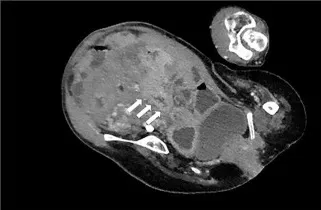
Abdominal contrast medium-enhanced computed tomography. (A,B) The images revealed an effect of enhancing the mucosal surface and the edematous wall thickening localized from the terminal ileum to the cecum. White arrows indicate the terminal ileum and cecum.
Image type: radiology (ct)